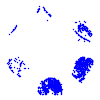
Particle: proton